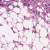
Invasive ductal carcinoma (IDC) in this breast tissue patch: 0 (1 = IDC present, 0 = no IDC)